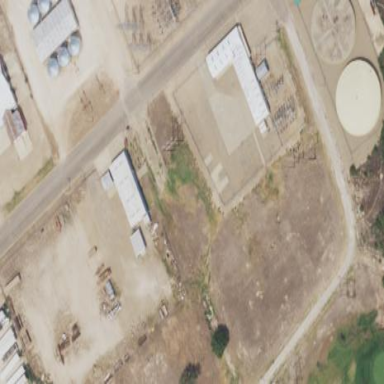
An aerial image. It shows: Distribution level power substation surrounded by fence.